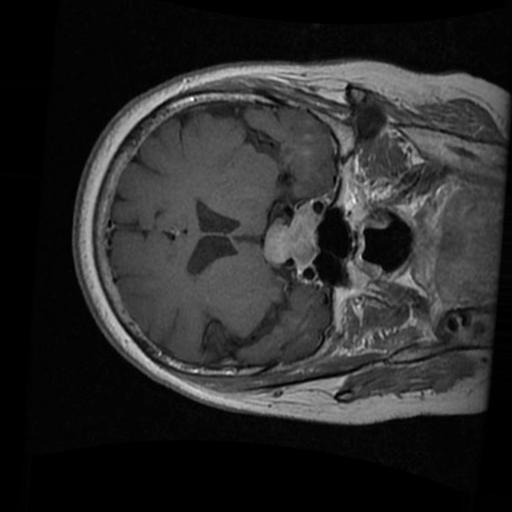
Label: brain_tumor